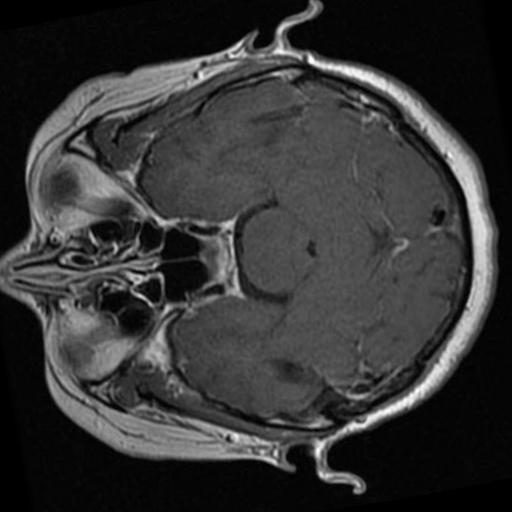
Label: brain_tumor